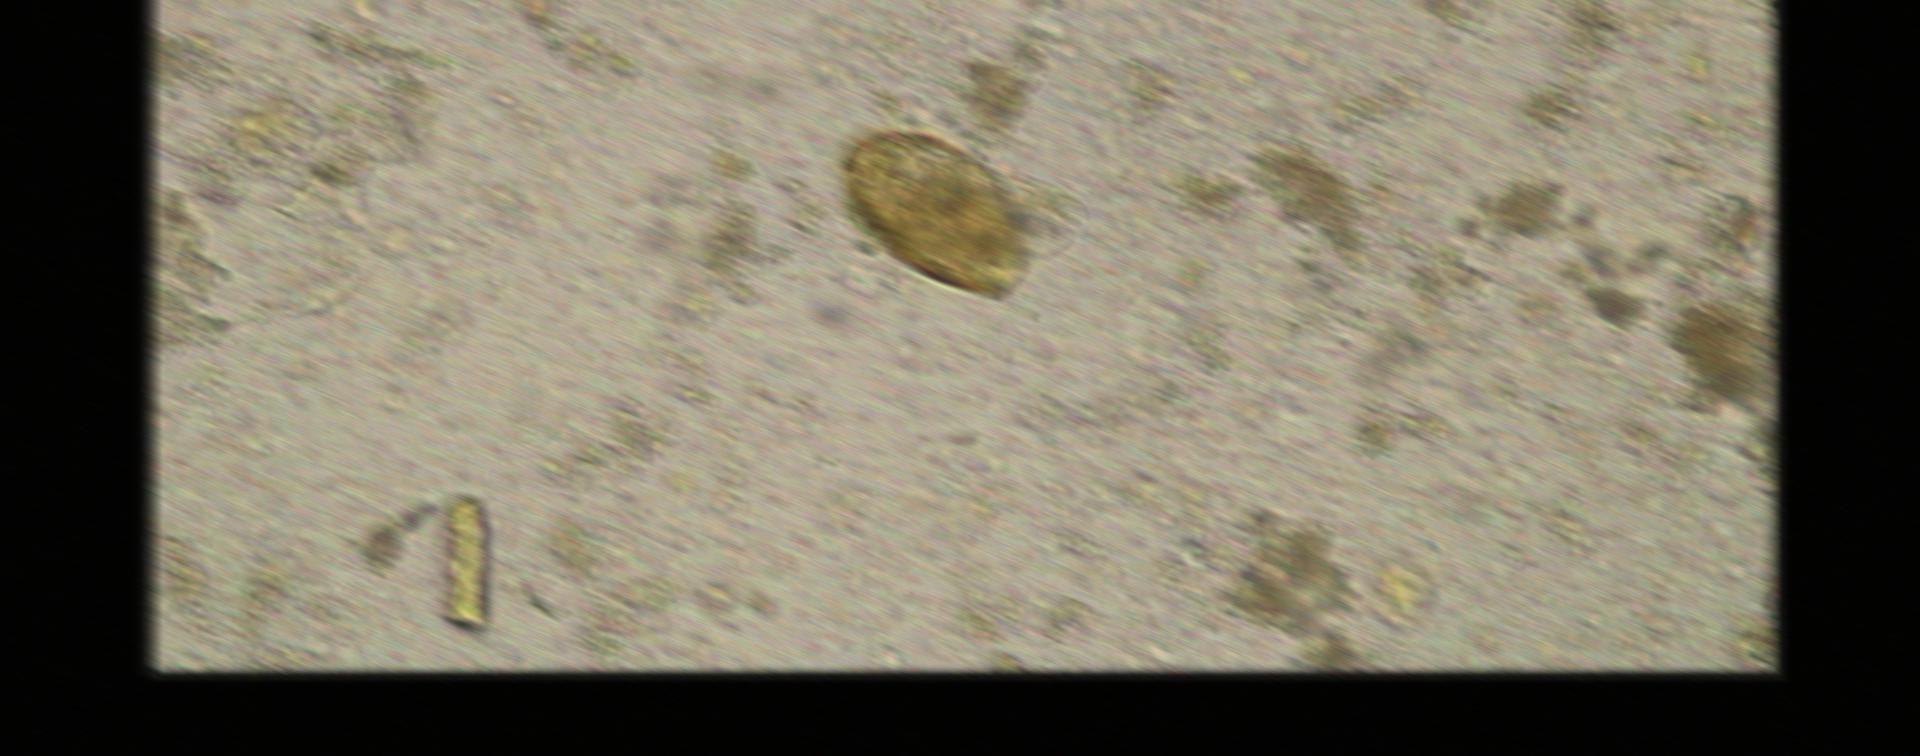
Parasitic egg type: Paragonimus spp